Question: I have 3 Tables:

So I need an SQLite query that shows me the Row Number of the s_id=7 ( it must be here 3 )
I search too much on the Internet to find tips but I didn't find! it will be perfect if someone can help me with that.
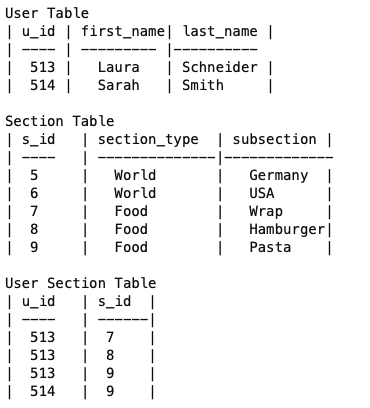
Answer: You can use window functions like this:
'''
select *
from (
select s_id, row_number() over(order by s_id) as rn
from section
) s
where s_id = 7
'''
Or, if your version of SQLite does not support window functions, you can use a subquery:
'''
select s_id,
(select count(*) from section s1 where s1.s_id <= s.id) as rn
from section s
where s_id = 7
'''